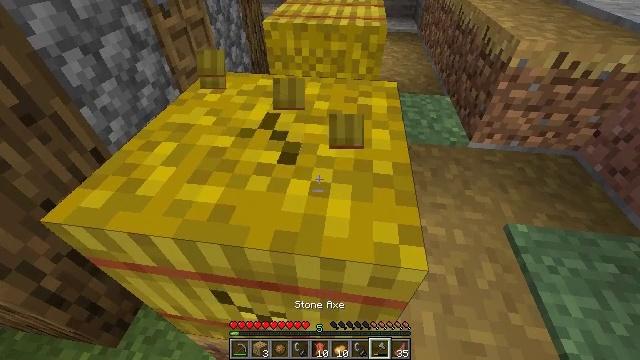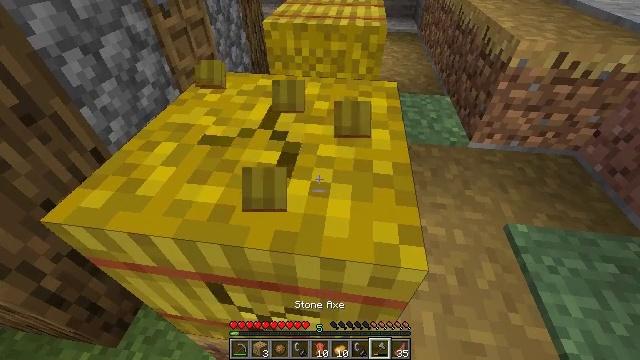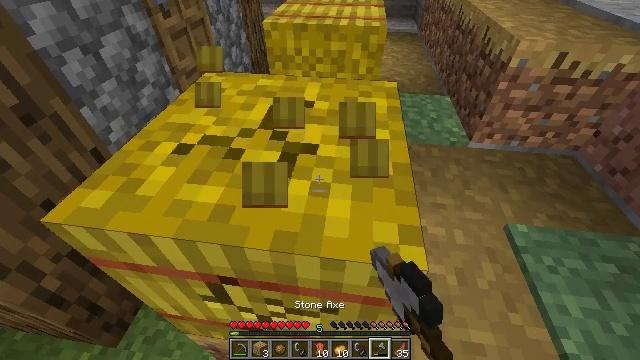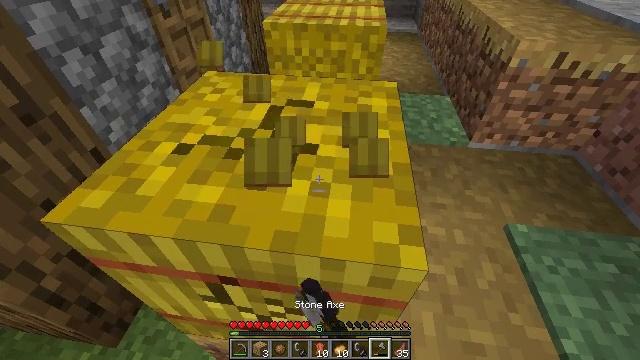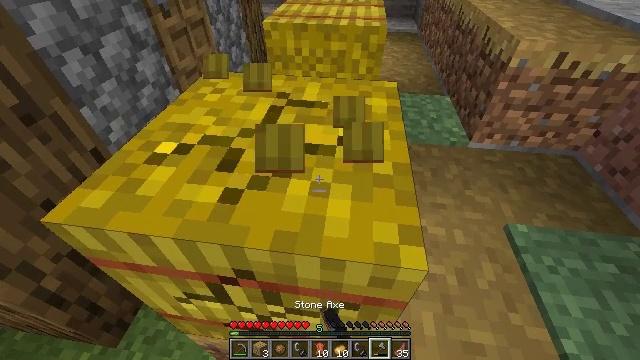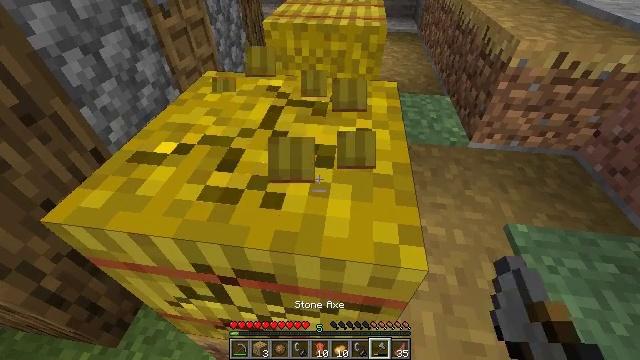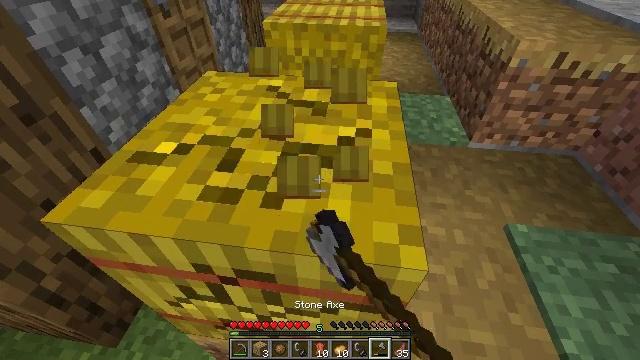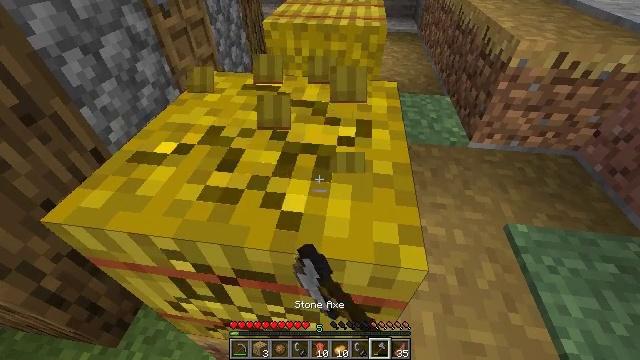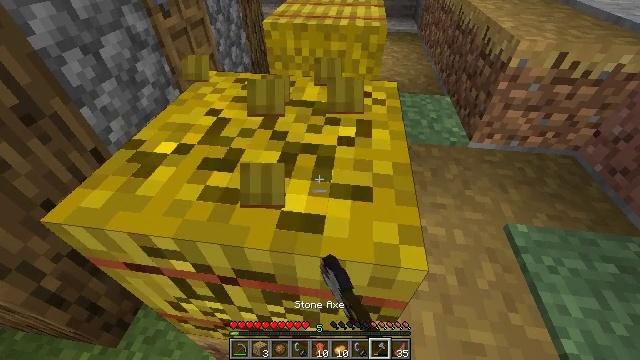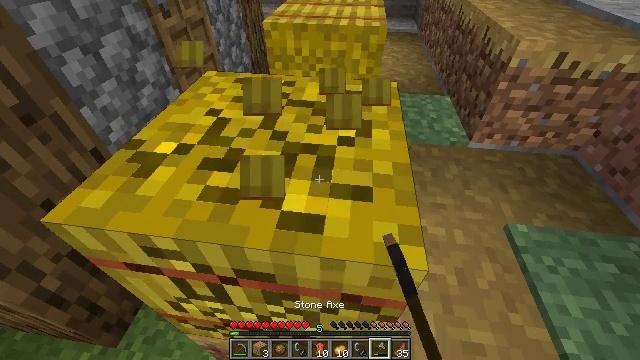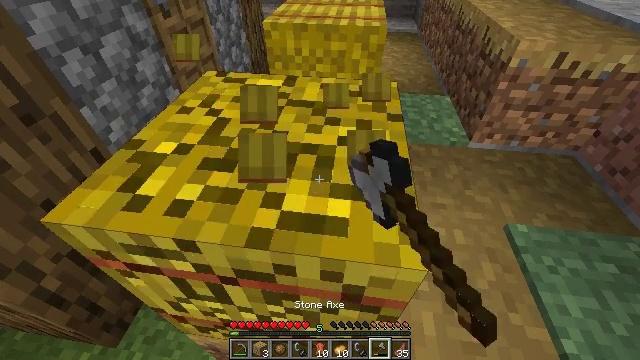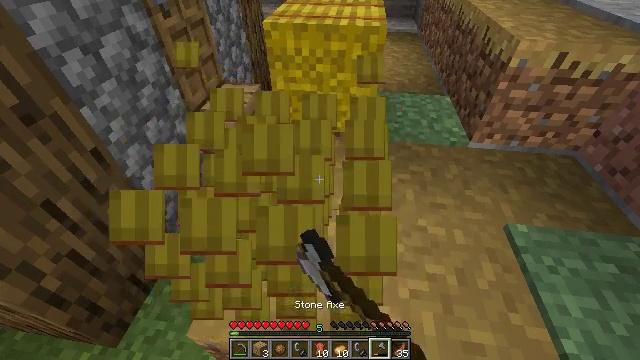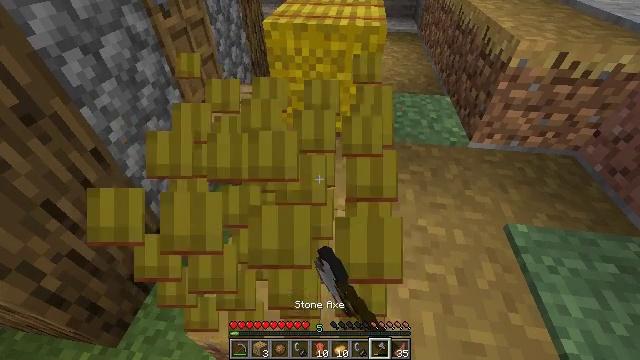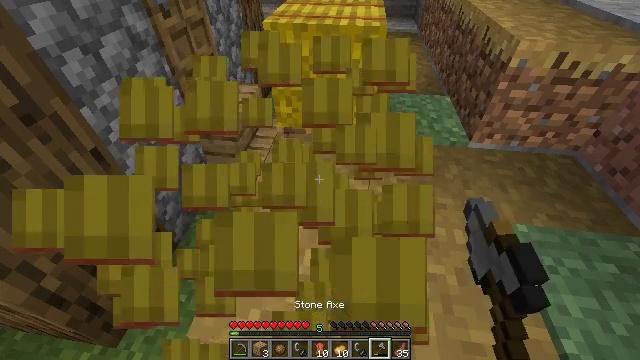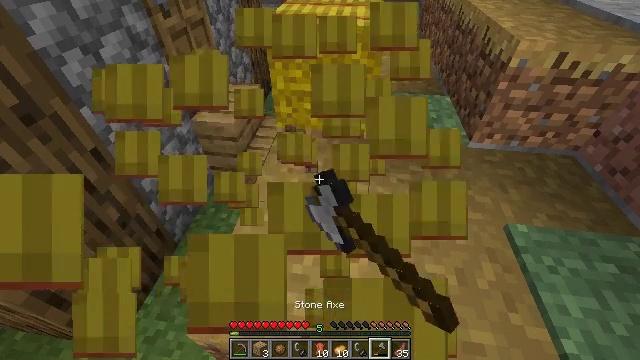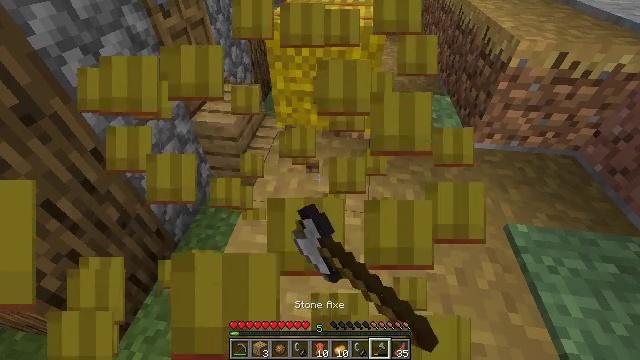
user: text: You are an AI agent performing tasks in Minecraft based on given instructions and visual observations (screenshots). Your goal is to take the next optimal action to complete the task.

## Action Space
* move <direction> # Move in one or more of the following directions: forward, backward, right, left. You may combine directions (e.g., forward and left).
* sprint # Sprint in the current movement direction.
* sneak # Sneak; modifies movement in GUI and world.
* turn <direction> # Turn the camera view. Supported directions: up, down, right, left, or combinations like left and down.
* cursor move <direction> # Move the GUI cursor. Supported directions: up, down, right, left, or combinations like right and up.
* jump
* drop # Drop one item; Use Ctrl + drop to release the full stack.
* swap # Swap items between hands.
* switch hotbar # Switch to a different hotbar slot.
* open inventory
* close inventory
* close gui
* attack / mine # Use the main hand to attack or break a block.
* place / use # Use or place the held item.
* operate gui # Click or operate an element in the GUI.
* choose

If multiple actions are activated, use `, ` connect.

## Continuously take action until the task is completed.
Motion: motion action
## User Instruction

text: Break the hay block to collect it.
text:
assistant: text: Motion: attack / mine
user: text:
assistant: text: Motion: attack / mine
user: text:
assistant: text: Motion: attack / mine
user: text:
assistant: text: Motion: attack / mine
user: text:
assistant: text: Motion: attack / mine
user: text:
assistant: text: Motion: attack / mine
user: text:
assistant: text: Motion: attack / mine
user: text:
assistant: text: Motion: attack / mine
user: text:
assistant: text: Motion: attack / mine
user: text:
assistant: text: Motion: attack / mine
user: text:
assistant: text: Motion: attack / mine
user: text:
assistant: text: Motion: attack / mine
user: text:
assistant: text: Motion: attack / mine
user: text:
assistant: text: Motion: attack / mine
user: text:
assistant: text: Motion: attack / mine
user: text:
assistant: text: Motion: attack / mine
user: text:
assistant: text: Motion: attack / mine
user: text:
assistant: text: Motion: move forward
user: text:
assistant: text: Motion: move forward, turn up
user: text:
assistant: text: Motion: move forward, turn up
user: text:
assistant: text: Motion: move forward, turn up
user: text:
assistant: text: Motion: move forward, turn up
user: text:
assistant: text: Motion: move forward
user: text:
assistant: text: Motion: move forward, attack / mine
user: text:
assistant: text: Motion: attack / mine
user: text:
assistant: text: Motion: turn left and down, attack / mine
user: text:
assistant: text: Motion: turn down, attack / mine
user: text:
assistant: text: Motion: attack / mine
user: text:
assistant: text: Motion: attack / mine
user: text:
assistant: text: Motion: attack / mine